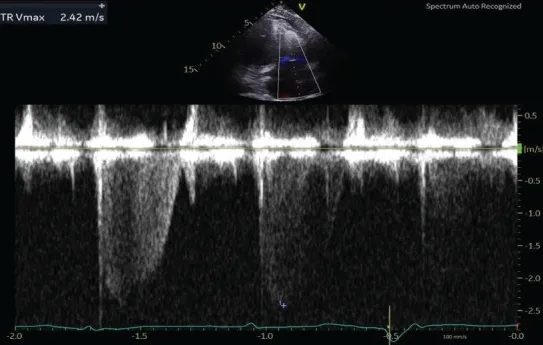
(B) Transthoracic Echocardiography showing severe Tricuspid Regurgitation.
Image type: radiology (ultrasound)